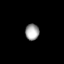
Tissue: skin
Cell type: Epithelial cells
Senescence score: 0.2855
Nuclear area (px): 218
Mean DAPI intensity: 164.216